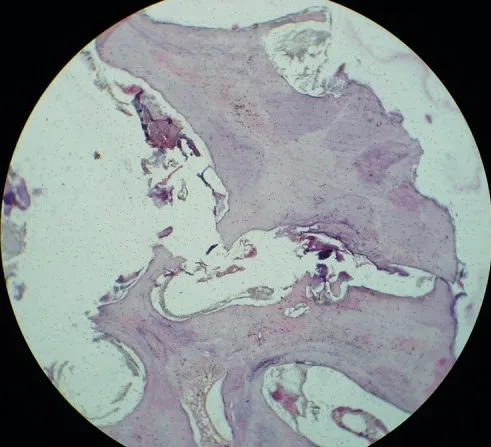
Microscopic section (H&E stained) exhibiting an irregular arrangement of dentin, mesenchymal tissue resembling pulp and a small area of cementum.
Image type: pathology (h&e)